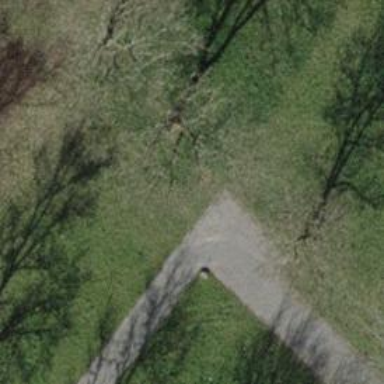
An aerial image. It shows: Footway with fine gravel surface.